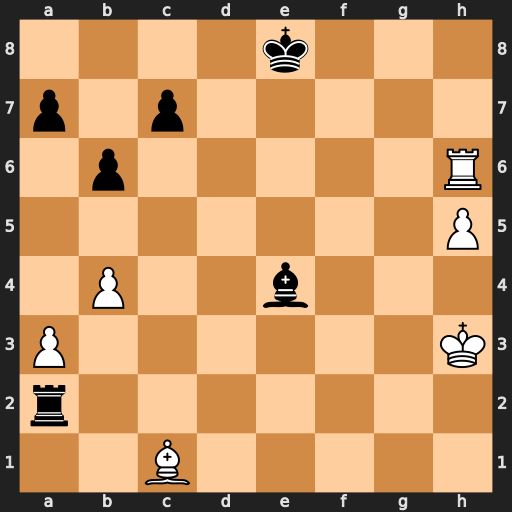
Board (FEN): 4k3/p1p5/1p5R/7P/1P2b3/P6K/r7/2B5
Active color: w
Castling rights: -
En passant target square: -
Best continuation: Re6+ Kf7 Rxe4